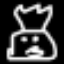
Label: frog